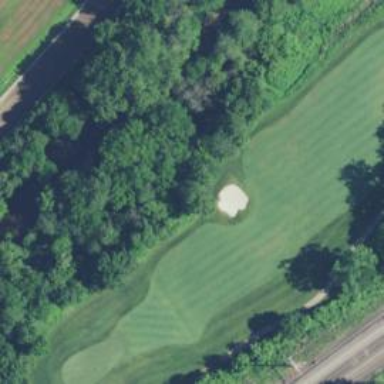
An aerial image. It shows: Rough grassy area used for golf.